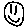
Label: smiley face